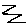
Label: zigzag